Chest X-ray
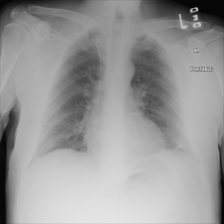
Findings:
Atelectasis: positive
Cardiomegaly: negative
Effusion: negative
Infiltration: negative
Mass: negative
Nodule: negative
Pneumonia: negative
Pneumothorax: negative
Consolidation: negative
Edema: negative
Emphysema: negative
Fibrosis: negative
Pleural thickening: negative
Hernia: negative